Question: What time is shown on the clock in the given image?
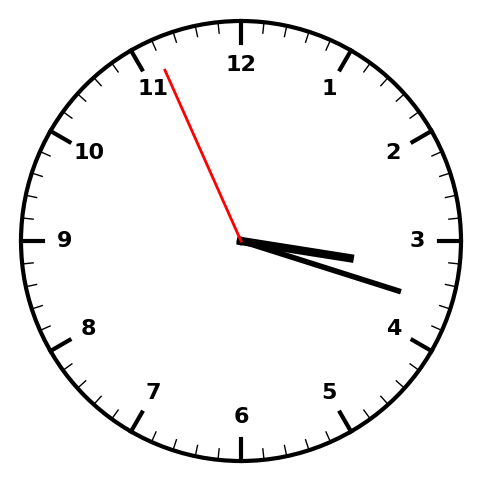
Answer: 03:17:56